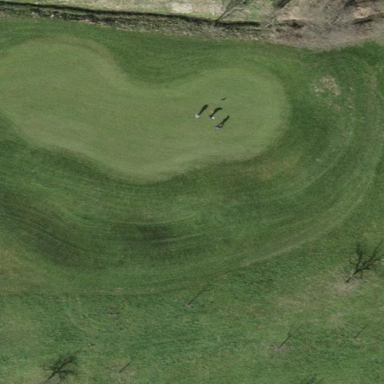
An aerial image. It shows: Green golf area with grass land use.